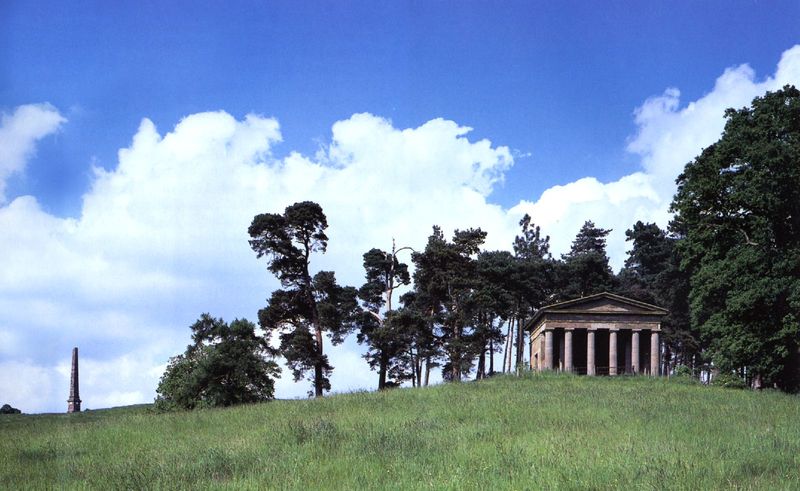
Titel: Theseus-Tempel in Hagley-Hall, Worcestershire
Künstler: James Stuart
Standort: Hagley Hall (EU - GB - Worcestershire)
Schlagwörter: baum, blau, himmel, laub, weiß, wolken, bäume, grün, landschaft, säule, säulen, gebäude, gras, haus, wiese, wolke, feld, hügel, gitter, sonne, england, wald, turm, ansicht, giebel, grass, foto, sonnig, kapitell, photo, sims, kiefer, sandstein, antik, griechisch, obelisk, kiefern, eiche, tempel, ägyptisch, gibel, ädikula, fabre, d, griechosch